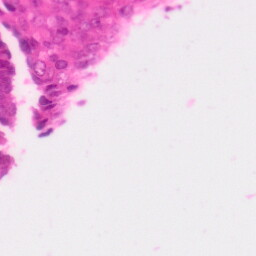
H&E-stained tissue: Colon